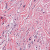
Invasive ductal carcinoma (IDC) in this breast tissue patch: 1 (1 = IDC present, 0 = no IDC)